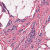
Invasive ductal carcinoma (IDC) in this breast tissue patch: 1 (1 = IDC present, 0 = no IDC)